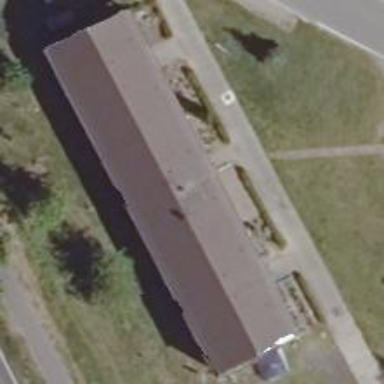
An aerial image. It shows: View of apartment building.